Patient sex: M
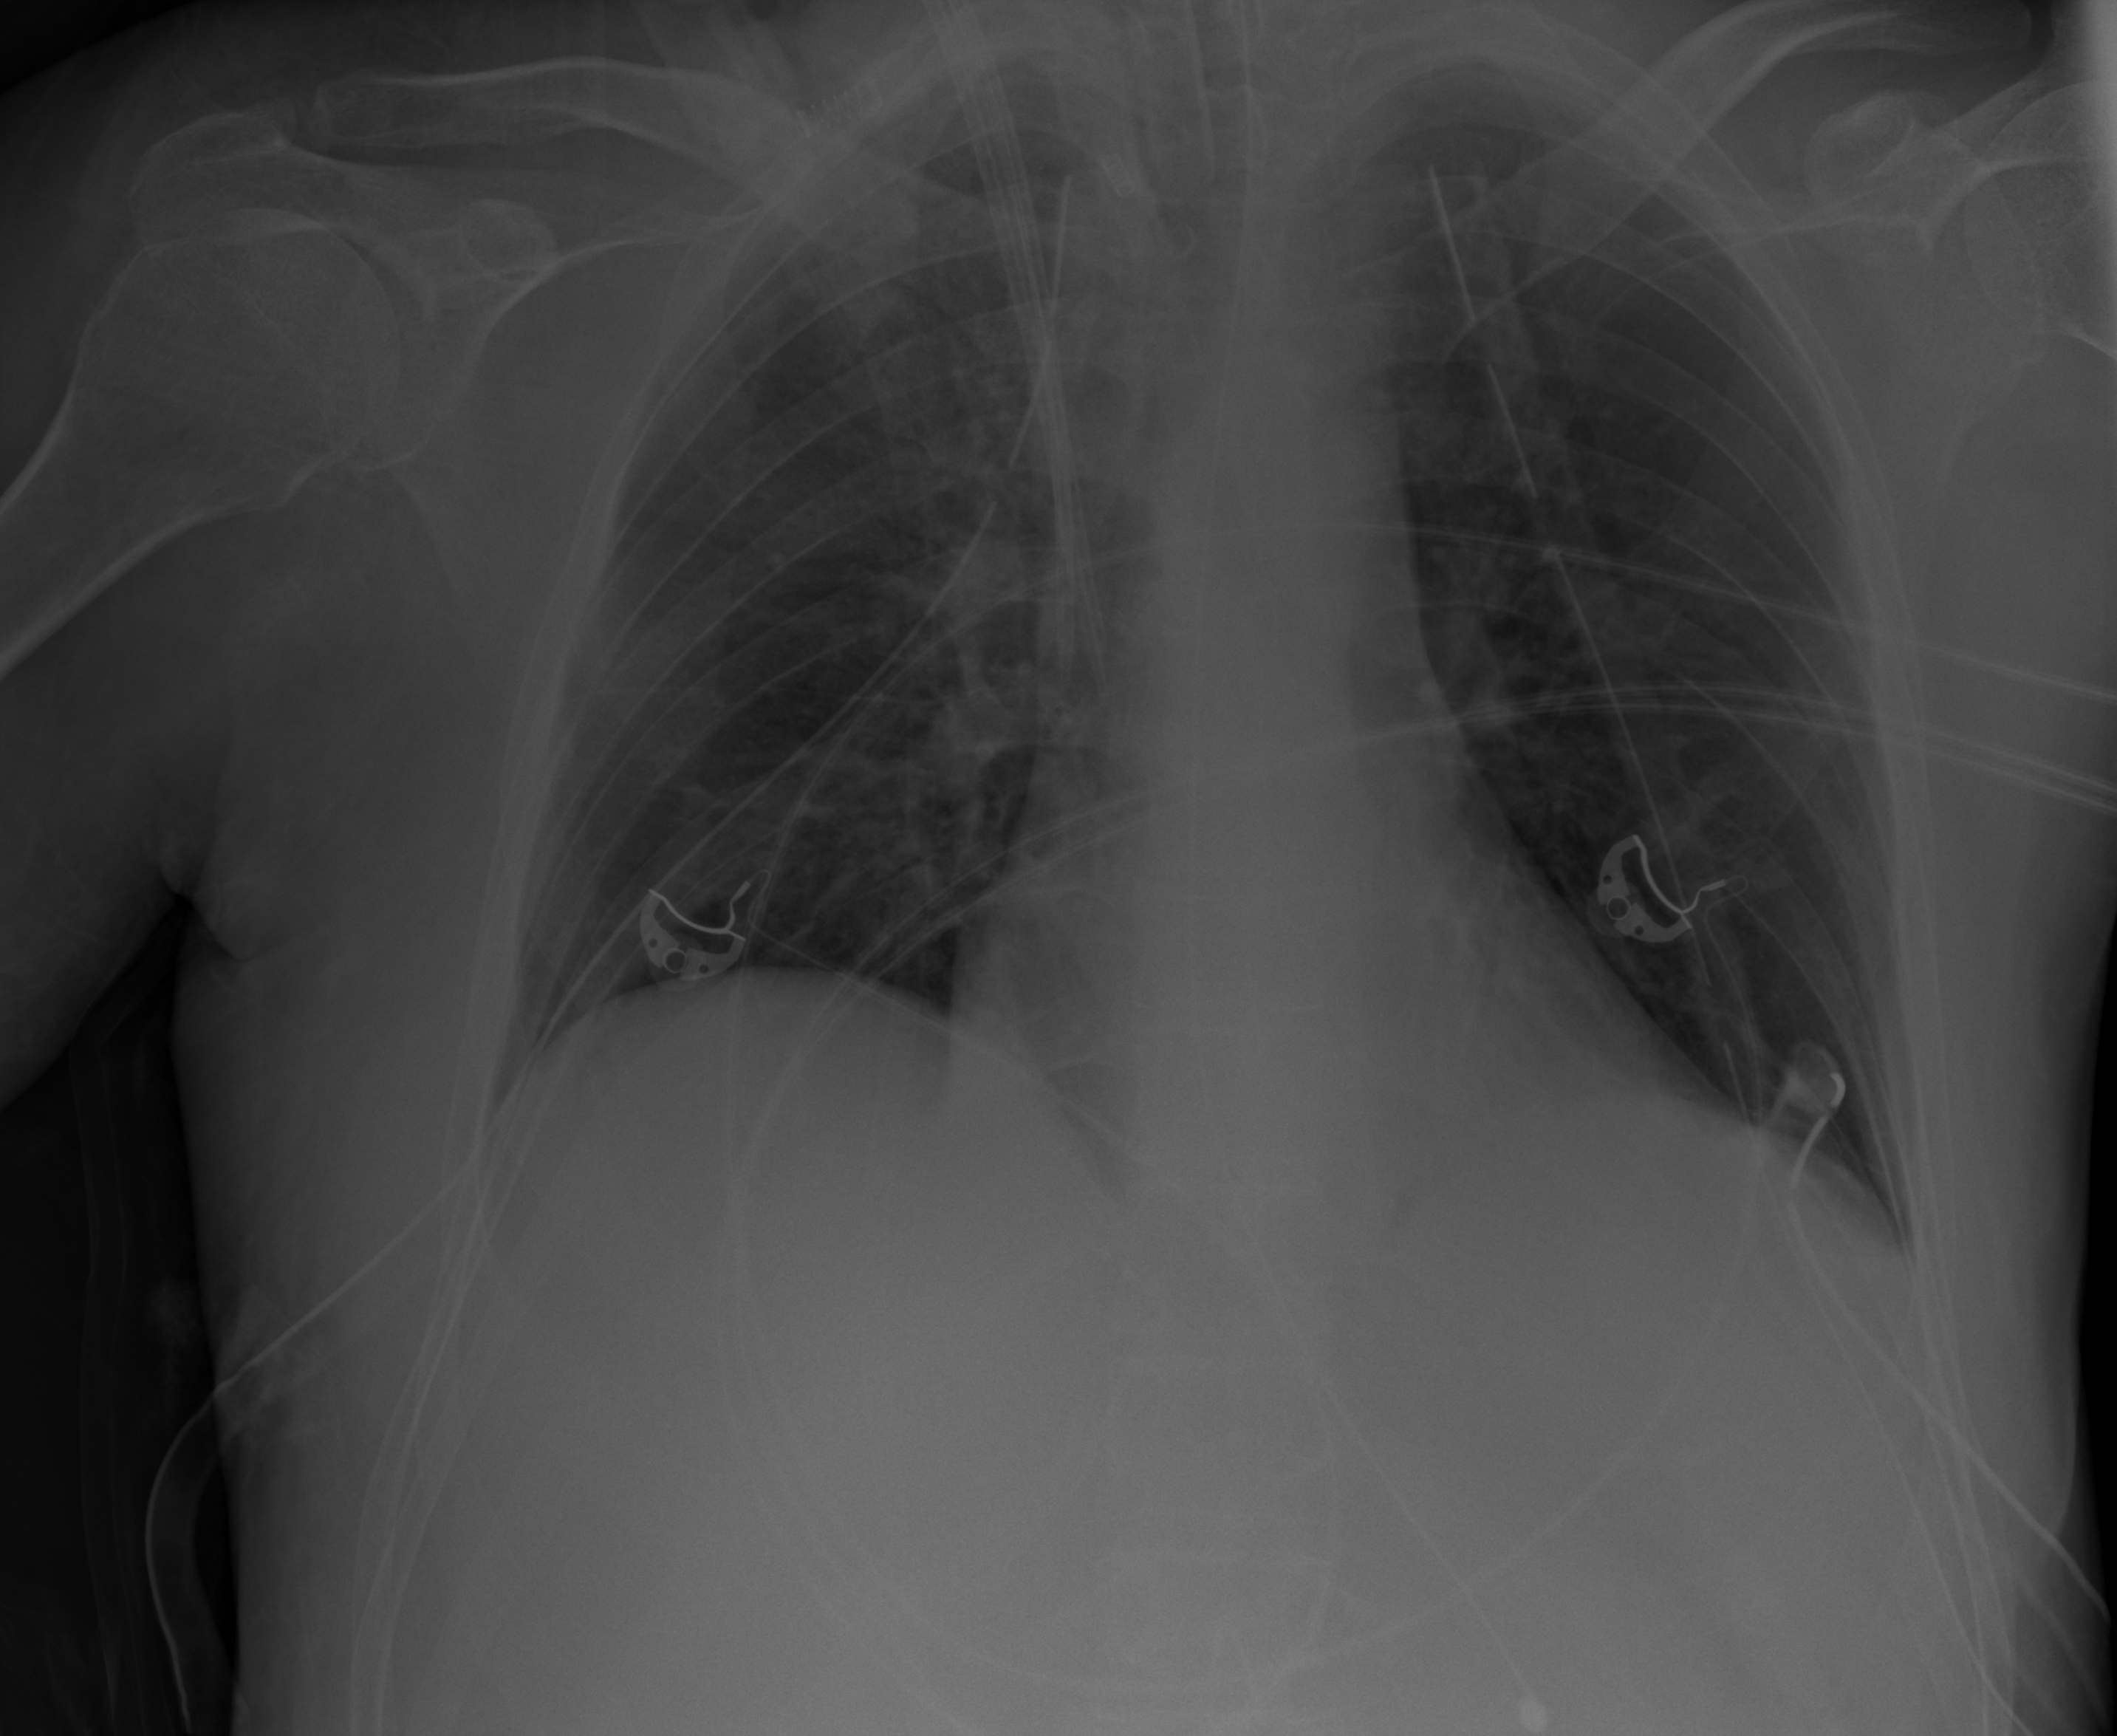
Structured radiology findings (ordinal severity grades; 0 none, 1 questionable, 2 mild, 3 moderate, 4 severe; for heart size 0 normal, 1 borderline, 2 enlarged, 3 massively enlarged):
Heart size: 1
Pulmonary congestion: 2
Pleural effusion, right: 0
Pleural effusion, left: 2
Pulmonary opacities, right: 2
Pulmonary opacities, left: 0
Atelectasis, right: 0
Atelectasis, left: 0